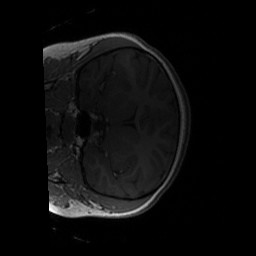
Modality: T1w
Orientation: coronal
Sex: female
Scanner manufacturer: siemens
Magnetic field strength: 3 T
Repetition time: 1.9 s
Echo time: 0.00243 s